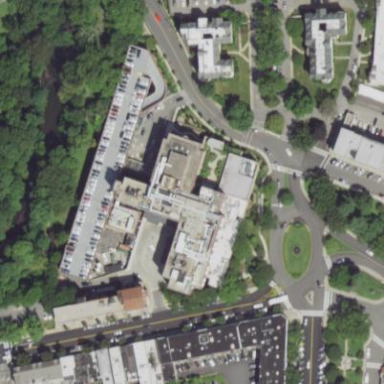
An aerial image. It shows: Hospital providing healthcare services.